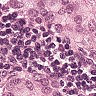
Metastatic tissue present: yes